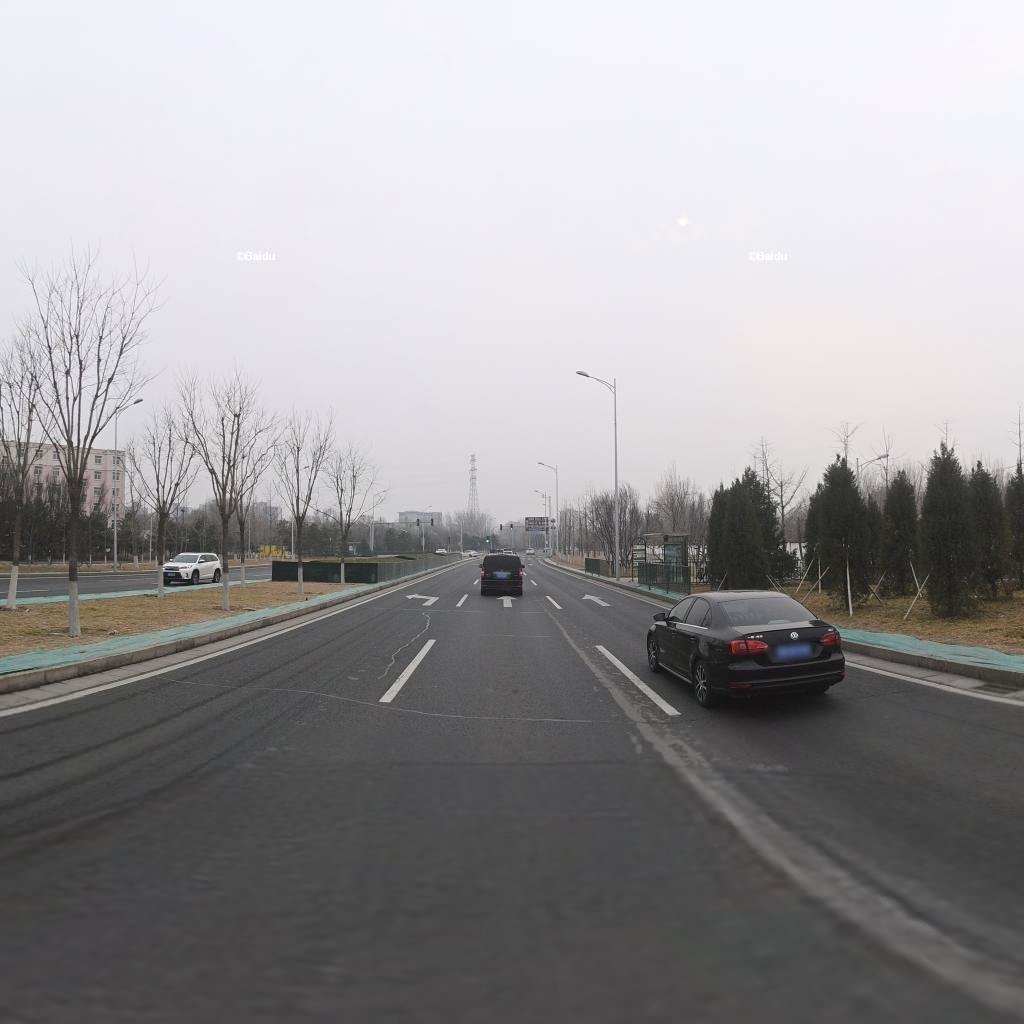
Region: Haidian
Road damage annotations: transverse patch, longitudinal patch, transverse patch, transverse crack, longitudinal crack